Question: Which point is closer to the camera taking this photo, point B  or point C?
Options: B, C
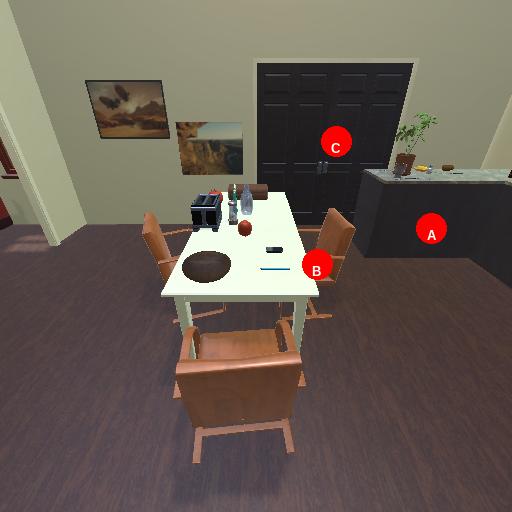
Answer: B